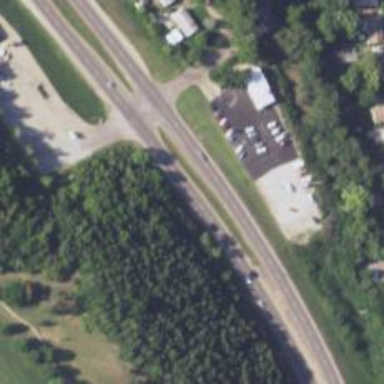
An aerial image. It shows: This image shows trunk highway that functions as expressway.